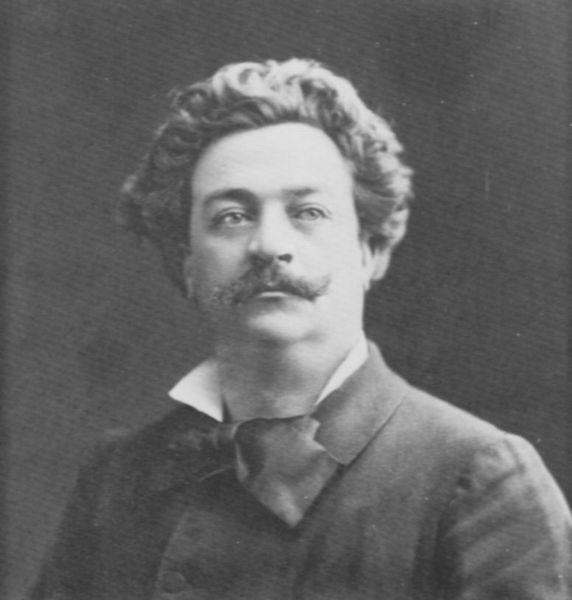
Titel: André Gill (Alexandre Gosset de Guines) (1840-1885), Karikaturist
Künstler: Atelier Nadar
Institution: unbekannt
Schlagwörter: mann, schatten, weiß, frisur, grau, haar, licht, mund, nase, ohr, schwarz, stirn, blick, schleife, anzug, bart, hemd, jacke, schnurrbart, arm, augen, kragen, ärmel, hals, portrait, porträt, haare, mantel, pose, kinn, knopf, locken, ohren, schulter, schnäuzer, dick, krawatte, brauen, knöpfe, fliege, hemdkragen, schnauzbart, schnauzer, foto, fotografie, photographie, schwarz-weiss, photo, kravatte, seitenblick, scjwarz, abgewendet, fotgrafie, hemdskragen, nadar, gelockt, balsac, balzac, stelier nadar, säulenhals